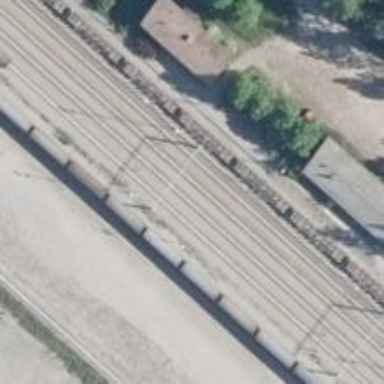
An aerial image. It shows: Railway yard.